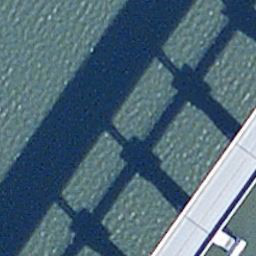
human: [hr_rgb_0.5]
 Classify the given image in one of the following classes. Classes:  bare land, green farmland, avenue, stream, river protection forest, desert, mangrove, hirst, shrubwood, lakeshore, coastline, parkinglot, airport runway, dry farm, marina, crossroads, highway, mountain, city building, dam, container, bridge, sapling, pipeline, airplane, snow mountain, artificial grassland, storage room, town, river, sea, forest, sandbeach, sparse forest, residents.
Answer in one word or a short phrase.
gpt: bridge